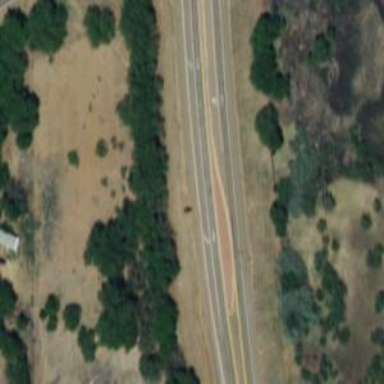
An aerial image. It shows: Asphalt road designated as trunk highway.